Question: I am new here and a little bit newbie in programming.
I have one question. I have picture of Sun in bmp file and 16 bit. The picture look as white circle with black backround.

I want to find a circle and identify its center in x,y coordinates.
I have this script
'''
import cv
import numpy as np
orig = cv.LoadImage('sun0016.bmp')
grey_scale = cv.CreateImage(cv.GetSize(orig), 8, 1)
processed = cv.CreateImage(cv.GetSize(orig), 8, 1)
cv.Smooth(orig, orig, cv.CV_GAUSSIAN, 5, 5)
cv.CvtColor(orig, grey_scale, cv.CV_RGB2GRAY)
cv.Erode(grey_scale, processed, None, 10)
cv.Dilate(processed, processed, None, 10)
cv.Canny(processed, processed, 5, 70, 3)
cv.Smooth(processed, processed, cv.CV_GAUSSIAN, 15, 15)
storage = cv.CreateMat(orig.width, 1, cv.CV_32FC3)
cv.HoughCircles(processed, storage, cv.CV_HOUGH_GRADIENT, 1, 16.0, 10, 140)
for i in range(0, len(np.asarray(storage))):
print "circle #%d" %i
Radius = int(np.asarray(storage)[i][0][2])
x = int(np.asarray(storage)[i][0][0])
y = int(np.asarray(storage)[i][0][1])
center = (x, y)
print x,y
cv.Circle(orig, center, 1, cv.CV_RGB(0, 255, 0), 1, 8, 0)
cv.Circle(orig, center, Radius, cv.CV_RGB(255, 0, 0), 1, 8, 0)
cv.Circle(processed, center, 1, cv.CV_RGB(0, 0, 0), -1, 8, 0)
cv.Circle(processed, center, Radius, cv.CV_RGB(255, 0, 0), 3, 8, 0)
cv.ShowImage("sun0016", orig)
cv.ShowImage("processed", processed)
cv_key = cv.WaitKey(0)
'''
And when I run this I find edge of Sun which is circle with center but very inaccurately.
Pls know you setting of parameters HoughCircles module for precise search circles.
Thanks
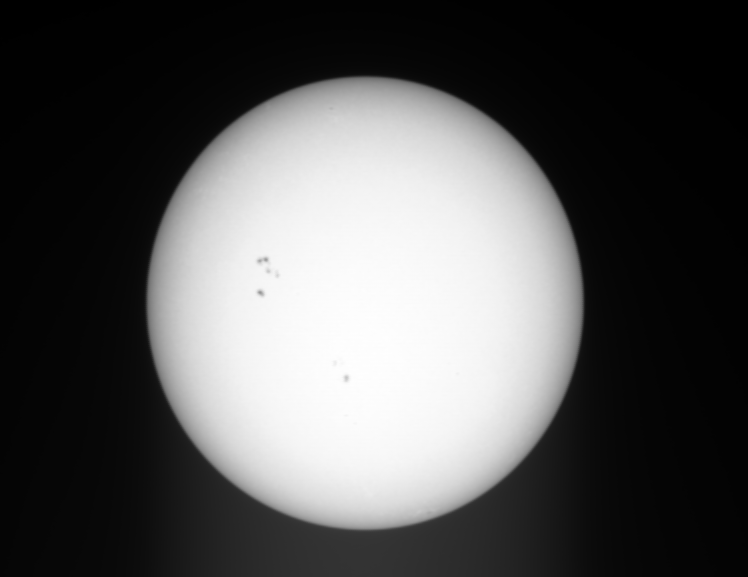
Answer: here is solution of my problem
'''
import numpy as np
import cv2
im = cv2.imread('sun0016.bmp')
height, width, depth = im.shape
print height, width, depth
thresh = 132
imgray = cv2.cvtColor(im,cv2.COLOR_BGR2GRAY)
blur = cv2.GaussianBlur(imgray,(5,5),0)
edges = cv2.Canny(blur,thresh,thresh*2)
contours, hierarchy = cv2.findContours(edges,cv2.RETR_TREE,cv2.CHAIN_APPROX_SIMPLE)
cnt = contours[0]
cv2.drawContours(im,contours,-1,(0,255,0),-1)
#centroid_x = M10/M00 and centroid_y = M01/M00
M = cv2.moments(cnt)
x = int(M['m10']/M['m00'])
y = int(M['m01']/M['m00'])
print x,y
print width/2.0,height/2.0
print width/2-x,height/2-y
cv2.circle(im,(x,y),1,(0,0,255),2)
cv2.putText(im,"center of Sun contour", (x,y), cv2.FONT_HERSHEY_SIMPLEX, 1, (0,0,255))
cv2.circle(im,(width/2,height/2),1,(255,0,0),2)
cv2.putText(im,"center of image", (width/2,height/2), cv2.FONT_HERSHEY_SIMPLEX, 1, (255,0,0))
cv2.imshow('contour',im)
cv2.waitKey(0)
'''